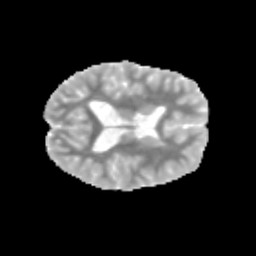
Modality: MD
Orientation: axial
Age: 10
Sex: male
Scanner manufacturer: siemens
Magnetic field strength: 3 T
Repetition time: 3.8 s
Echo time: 0.07 s